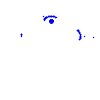
Particle: electron